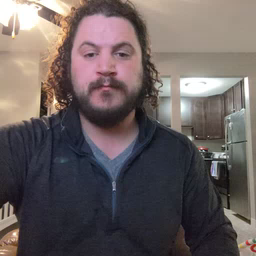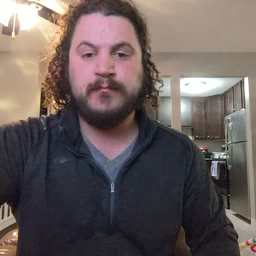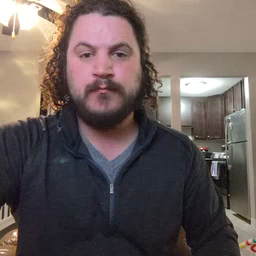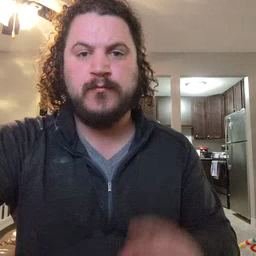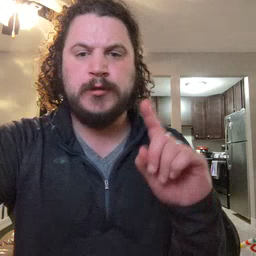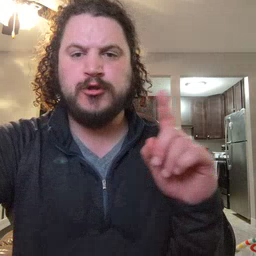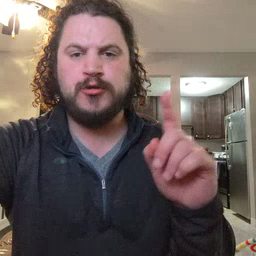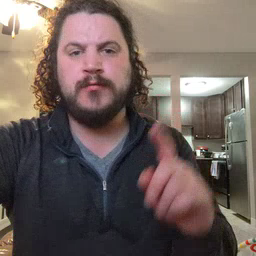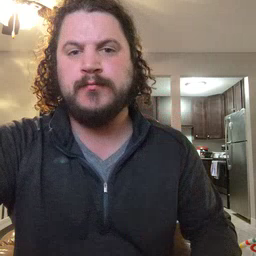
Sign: where